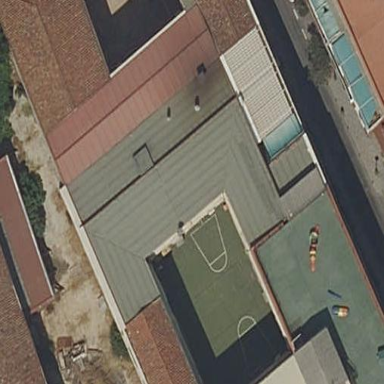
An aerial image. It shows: School building or complex.